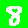
Digit: 8